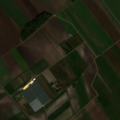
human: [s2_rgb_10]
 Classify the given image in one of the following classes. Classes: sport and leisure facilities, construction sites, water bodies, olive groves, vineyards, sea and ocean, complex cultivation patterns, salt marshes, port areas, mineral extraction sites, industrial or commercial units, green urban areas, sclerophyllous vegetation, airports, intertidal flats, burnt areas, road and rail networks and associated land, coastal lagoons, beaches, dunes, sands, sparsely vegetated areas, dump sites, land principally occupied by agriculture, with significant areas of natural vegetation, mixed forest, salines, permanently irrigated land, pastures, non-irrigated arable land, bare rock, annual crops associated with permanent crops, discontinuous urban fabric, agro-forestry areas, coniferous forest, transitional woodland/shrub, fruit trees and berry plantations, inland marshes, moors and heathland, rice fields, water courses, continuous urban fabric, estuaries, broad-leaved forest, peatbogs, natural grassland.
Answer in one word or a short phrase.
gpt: non-irrigated arable land, complex cultivation patterns